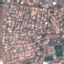
Land use / land cover class: Residential